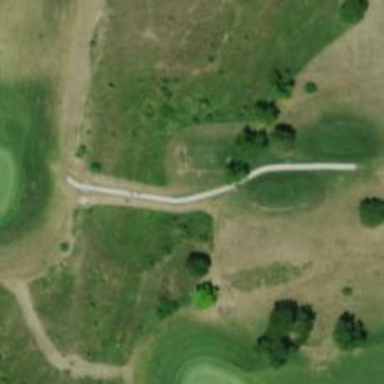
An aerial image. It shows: Path for both road and golf.